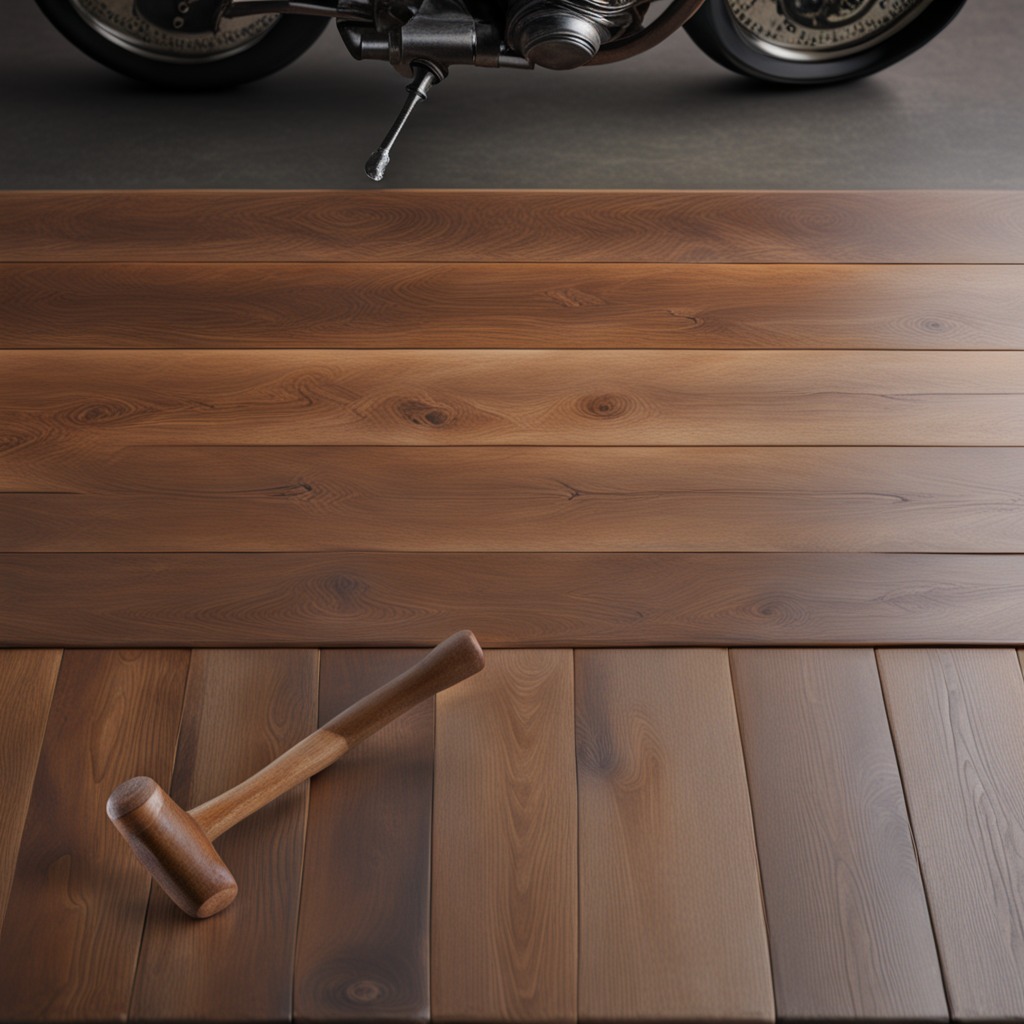
A hammer is lying on the wooden table.